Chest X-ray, PA view. Patient: 23 years old, sex M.
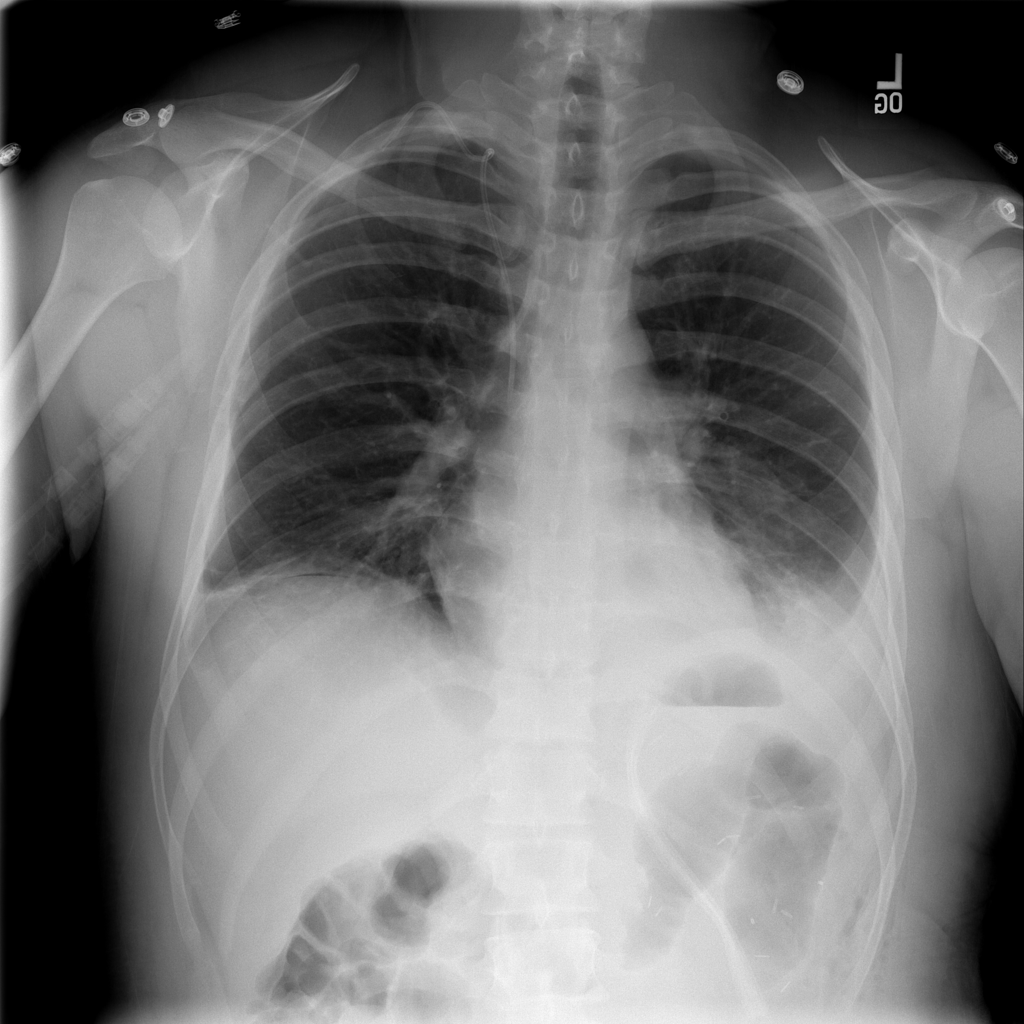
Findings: Effusion